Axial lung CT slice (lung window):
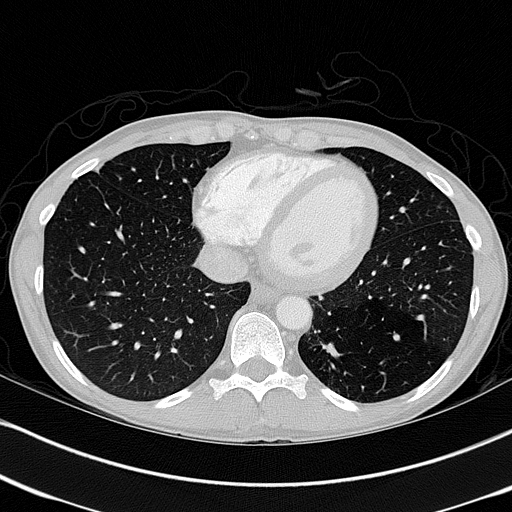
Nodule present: no